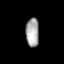
Tissue: lung
Cell type: Endothelial cells
Senescence score: 0.6179
Nuclear area (px): 372
Mean DAPI intensity: 167.726